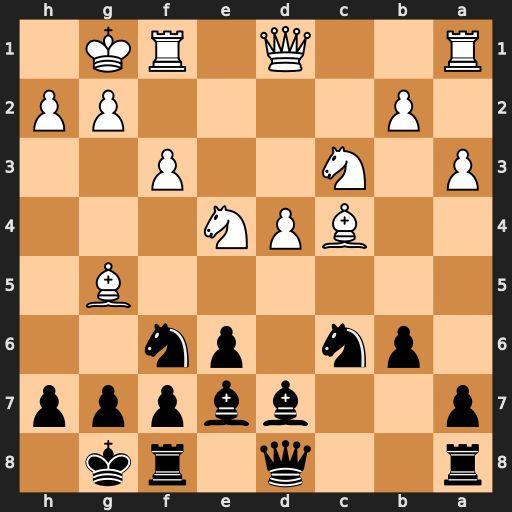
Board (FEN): r2q1rk1/p2bbppp/1pn1pn2/6B1/2BPN3/P1N2P2/1P4PP/R2Q1RK1
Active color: b
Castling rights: -
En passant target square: -
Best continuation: Nxe4 Bxe7 Nxc3 Bxd8 Nxd1